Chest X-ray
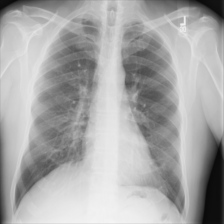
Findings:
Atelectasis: negative
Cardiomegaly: negative
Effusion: negative
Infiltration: negative
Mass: negative
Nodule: negative
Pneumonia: negative
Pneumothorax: negative
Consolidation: negative
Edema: negative
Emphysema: negative
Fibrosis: negative
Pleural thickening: negative
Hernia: negative